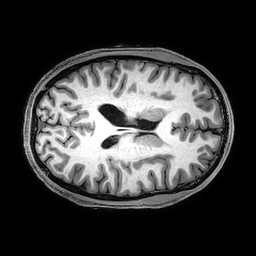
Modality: T1w
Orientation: axial
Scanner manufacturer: philips
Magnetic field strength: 3 T
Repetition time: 0.008406 s
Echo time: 0.00389 s